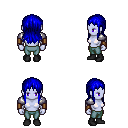
a pixel art fantasy rpg character, female body template, dark elf, purple skin, steel arm armor, teal pants, blue unkempt hairstyle, leather bracers, black shoes, four views (front, back, left, right), 2x2 character sprite sheet, small pixel art, hard edges, no anti-aliasing